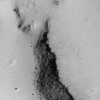
Label: not_dusty